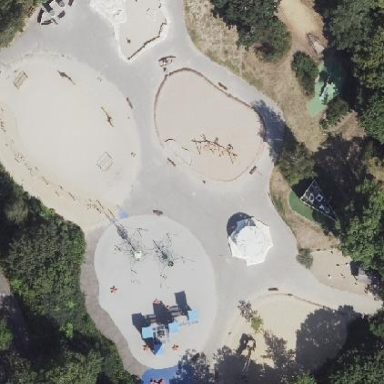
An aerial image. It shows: Playground area for leisure activities on the land.